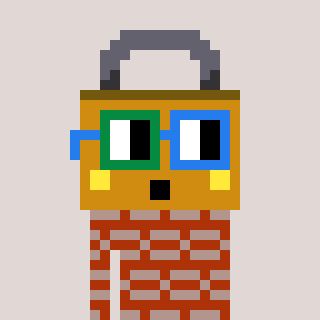
a pixel art character with square green and blue glasses, a lock-shaped head and a hotbrown-colored body on a warm background